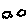
Label: cloud